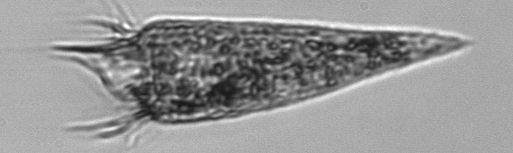
Label: Strombidium_conicum